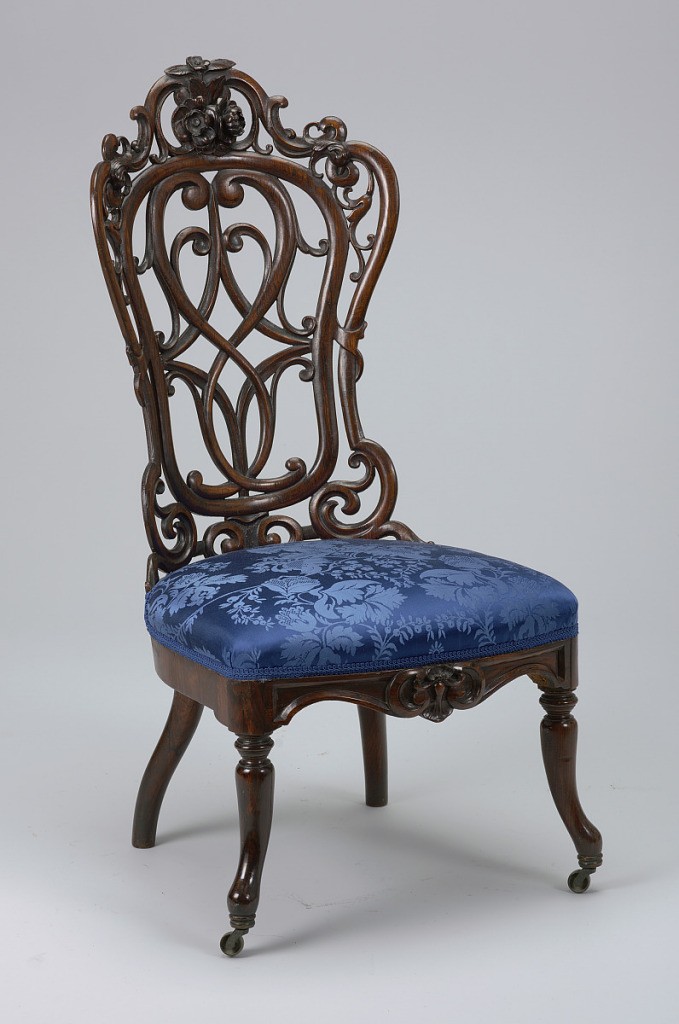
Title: Side chair
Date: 1855–70
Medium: carved laminated and steamed rosewood veneer, oak (frame), silk upholstery (not original)
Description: Shaped back, curved in plan, with openwork design of laminated wood in plain and foliate scrolls, and carved bunch of flowers at top.  Carving on front of apron; turning on outcarving front legs, which are fitted with casters.  Seat upholstered in blue silk damask (not original).